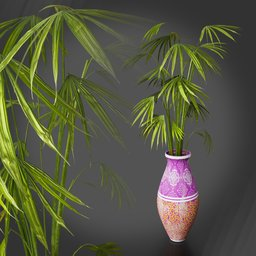
Label: decoration